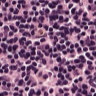
Metastatic tissue present: no